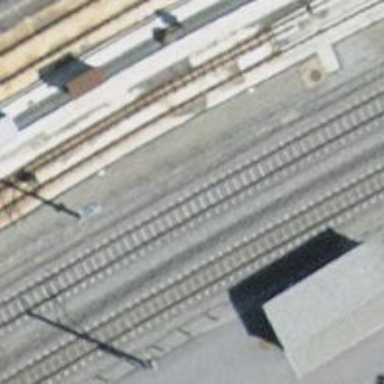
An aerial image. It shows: Narrow-gauge railway siding with 1 track. The railway line is electrified with contact line.